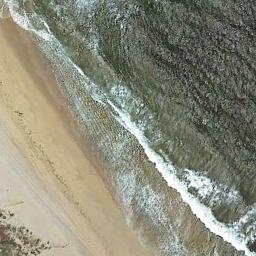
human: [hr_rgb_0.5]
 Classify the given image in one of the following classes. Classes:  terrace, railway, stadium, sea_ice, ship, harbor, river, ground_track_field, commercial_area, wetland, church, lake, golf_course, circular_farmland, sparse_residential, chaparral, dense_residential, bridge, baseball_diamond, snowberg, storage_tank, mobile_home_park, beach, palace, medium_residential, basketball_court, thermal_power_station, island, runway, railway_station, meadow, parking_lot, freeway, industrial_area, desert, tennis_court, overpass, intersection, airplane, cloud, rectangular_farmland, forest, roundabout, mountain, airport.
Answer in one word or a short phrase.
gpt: beach